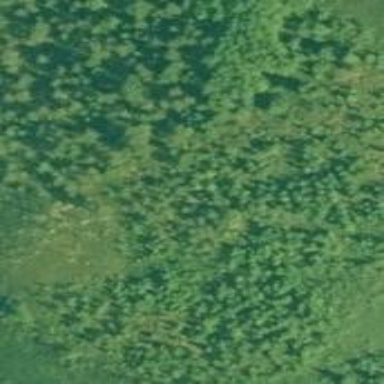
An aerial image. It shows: Forest area.